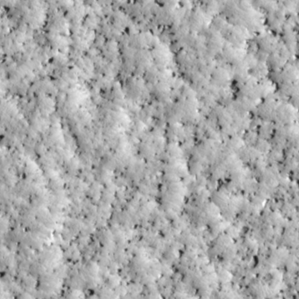
Label: non_frost